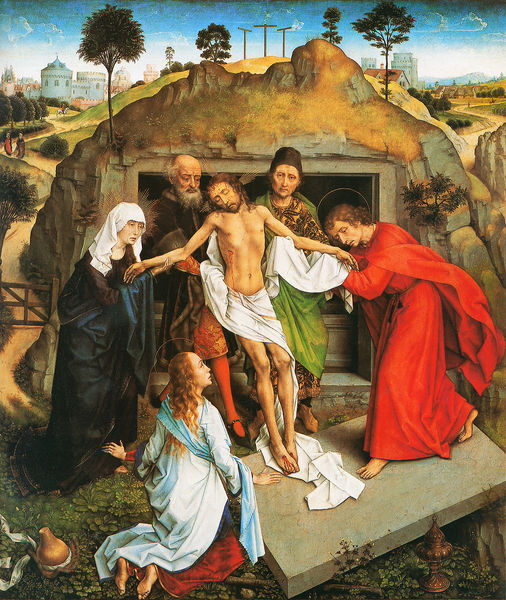
Titel: Die Grablegung
Künstler: Rogier van Weyden
Institution: Florenz, Uffizien
Schlagwörter: berg, blau, felsen, gemälde, himmel, weiß, wunde, bäume, frauen, grün, landschaft, menschen, männer, tisch, rot, tuch, weg, bart, leiche, tod, tot, hügel, gold, tücher, gewänder, locken, renaissance, stock, kanne, krug, laken, deckel, burg, kreuz, karfreitag, heiligenschein, beerdigung, kreuze, leintuch, grab, jesus, kreuzigung, leichentuch, leichnam, heilige, dürer, kraut, maria, magdalena, beweinung, petrus, grablegung, golgatha, drei kreuze, grotte#, kruch